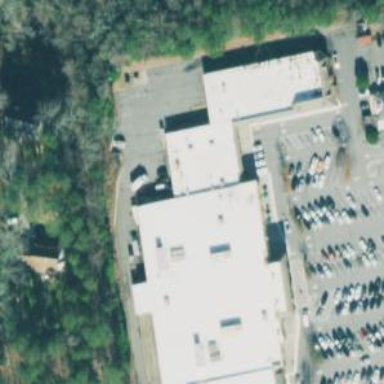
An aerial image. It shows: Retail building.